六年级 · 度量几何学
一块圆形的菜板, 在它的周围箍一根长 $
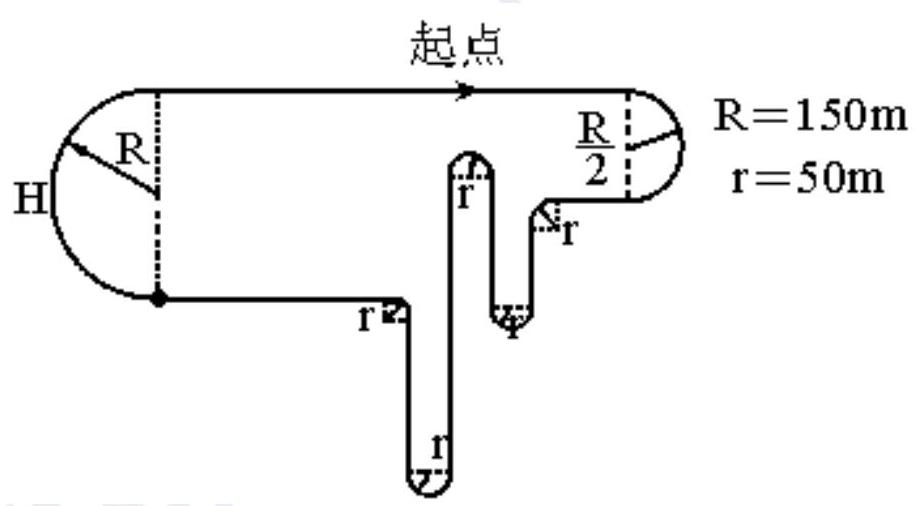
答案: $(2.552-0.04) \div 3.14=0.8(\mathrm{~m})$